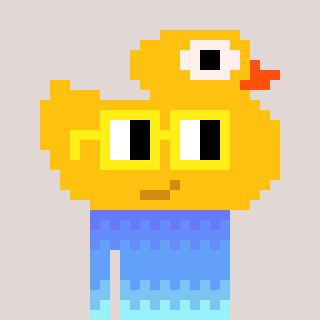
a pixel art character with square yellow glasses, a ducky-shaped head and a bege-colored body on a warm background